【题型】解答题　【知识点】解析几何　【难度】medium
已知抛物线$C:y^2=4x$.

(1)倾斜角为$\frac{\pi}{3}$的直线$l$过$C$的焦点，且与$C$交于$M$、$N$两点，求$|MN|$；

(2)设$P$是$C$上一点，$A$、$B$是$C$的准线上两个不同的点，且圆$x^2+y^2=1$是$\triangle PAB$的内切圆.

\textcircled{1} 若$|AB|=2\sqrt{5}$，求点$P$的横坐标；

\textcircled{2} 求$\triangle PAB$面积的最小值.
【解答】
【答案】(1)$\frac{16}{3}$

(2)\textcircled{1} $3$；\textcircled{2} $4\sqrt{5}$

【知识点】求直线与抛物线相交所得弦的弦长、抛物线中的三角形或四边形面积问题、由弦长求参数

【分析】(1) 根据已知得直线为$y=\sqrt{3}(x-1)$，联立抛物线，应用韦达定理及抛物线的定义求$|MN|$；

(2) \textcircled{1} 设$P(x_0,y_0)$、$A(-1,y_1)$、$B(-1,y_2)$，切线为$y-y_0=k(x-x_0)$，根据内切圆及点线距离公式得$k^2(x_0^2-1)-2kx_0y_0+y_0^2-1=0$，进而得到$|AB|=|y_1-y_2|=|x_0+1|\frac{2\sqrt{x_0^2+y_0^2-1}}{|x_0^2-1|}$且$y_0^2=4x_0$，即可求$P$的横坐标；

\textcircled{2} 由\textcircled{1}有$S=\frac{|x_0+1|\sqrt{x_0^2+4x_0-1}}{|x_0-1|}$，令$t=x_0-1>0$得$S=\sqrt{\left(t+\frac{4}{t}+5\right)^2-1}$，结合对勾函数、二次函数性质求最小值.

【详解】(1) 抛物线$C$的焦点坐标为$(1,0)$，直线的方程为$y=\sqrt{3}(x-1)$.

设点$M$、$N$的横坐标为$x_M$、$x_N$.

由
\[
\begin{cases}
y = \sqrt{3}(x-1) \\
y^2 = 4x
\end{cases}
\]
消$y$得$3x^2-10x+3=0$.

于是$x_M+x_N=\frac{10}{3}$，故$|MN|=x_M+x_N+2=\frac{16}{3}$.

(2) \textcircled{1} 设$P(x_0,y_0)$，于是有$y_0^2=4x_0$，抛物线$C$的准线方程为$x=-1$，

设$A(-1,y_1)$、$B(-1,y_2)$，过$P$的直线$PA$、$PB$的方程可设为$y-y_0=k(x-x_0)$，

由题意，两直线均与圆$x^2+y^2=1$相切，故$\frac{|-kx_0+y_0|}{\sqrt{k^2+1}}=1$，整理得$k^2(x_0^2-1)-2kx_0y_0+y_0^2-1=0$，

设直线$PA$、$PB$的斜率为$k_1$、$k_2$，

于是$|AB|=|y_1-y_2|=|(x_0+1)(k_1-k_2)|=|x_0+1|\frac{2\sqrt{x_0^2+y_0^2-1}}{|x_0^2-1|}=2\sqrt{5}$，

将$y_0^2=4x_0$代入上式，化简得$2x_0^2-7x_0+3=0$，解得$x_0=3$或$x_0=\frac{1}{2}$（舍），

故点$P$的横坐标为$3$.

\textcircled{2} 由\textcircled{1}，$|AB|=|y_1-y_2|=|x_0+1|\frac{2\sqrt{x_0^2+y_0^2-1}}{|x_0^2-1|}=\frac{2\sqrt{x_0^2+4x_0-1}}{|x_0-1|}$，

点$P$到$AB$的距离$d=|x_0+1|$，故$\triangle PAB$的面积
\[
S = \frac{1}{2}|AB|d = \frac{|x_0+1|\sqrt{x_0^2+4x_0-1}}{|x_0-1|},
\]
不妨令$t=x_0-1>0$，于是
\[
S = \sqrt{\left(t+\frac{4}{t}+4\right)\left(t+\frac{4}{t}+6\right)} = \sqrt{\left(t+\frac{4}{t}+5\right)^2-1},
\]
当且仅当$t=2$，即$x_0=3$时，$\triangle PAB$的面积取到最小值，最小值为$4\sqrt{5}$.

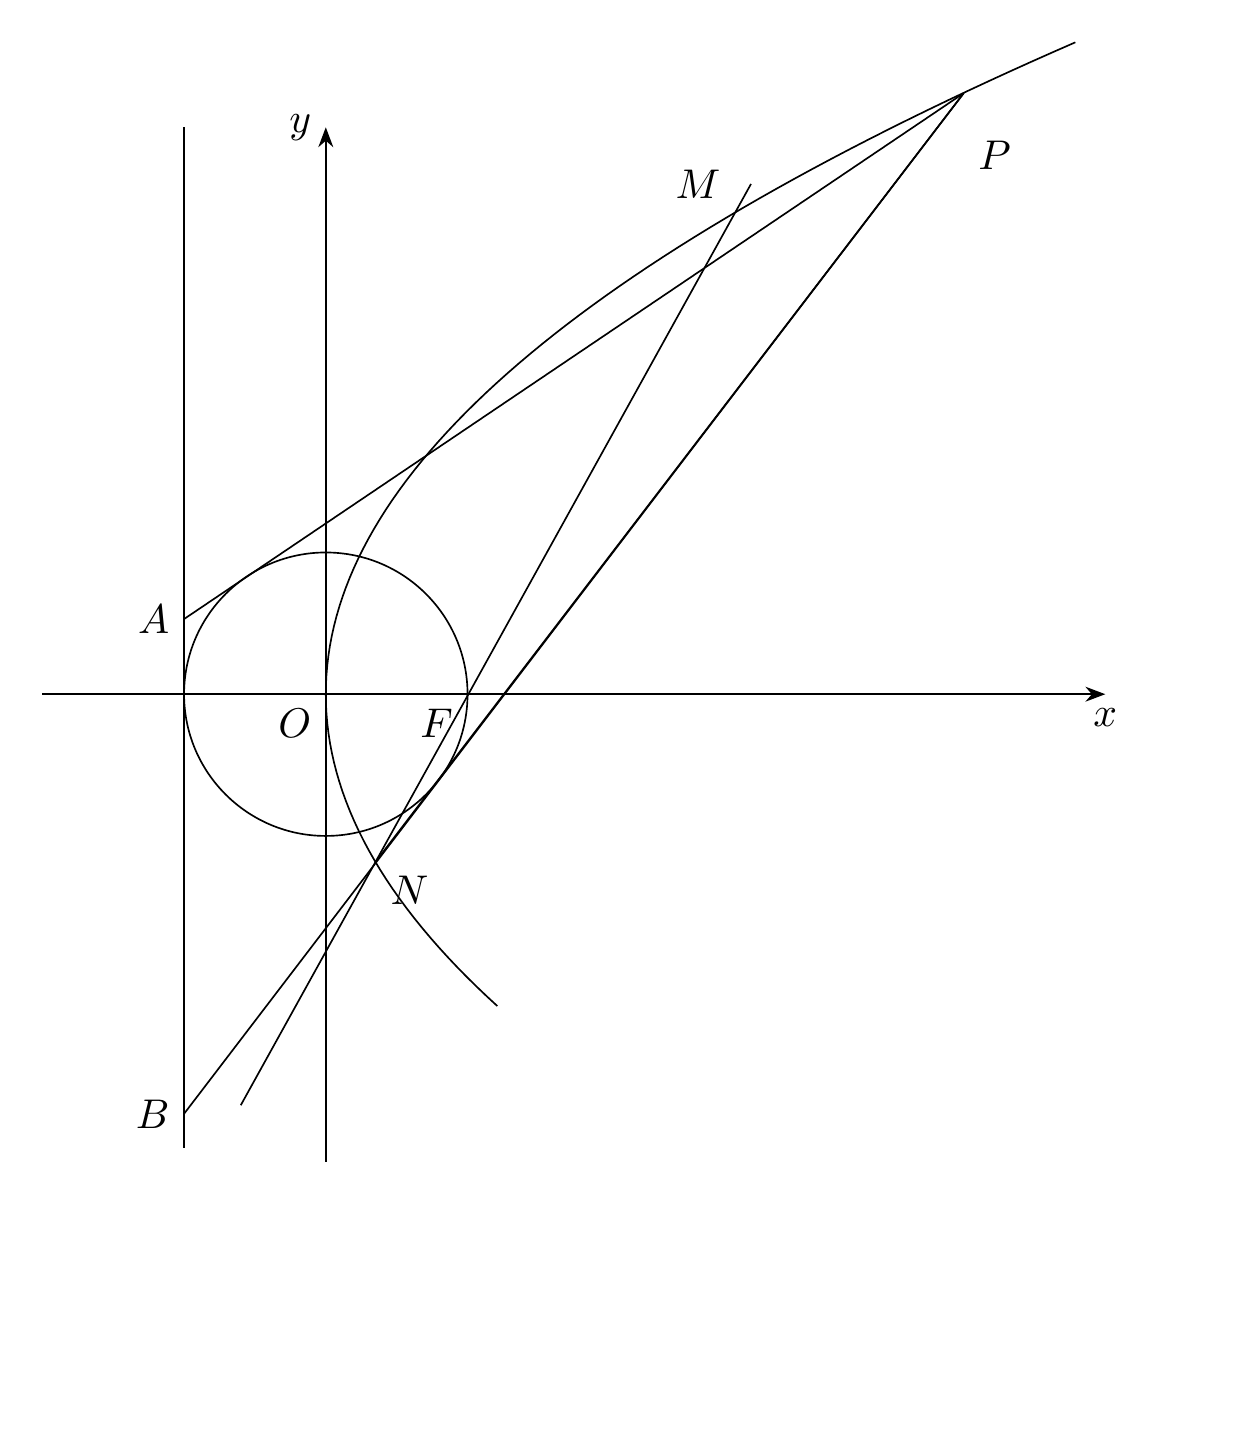